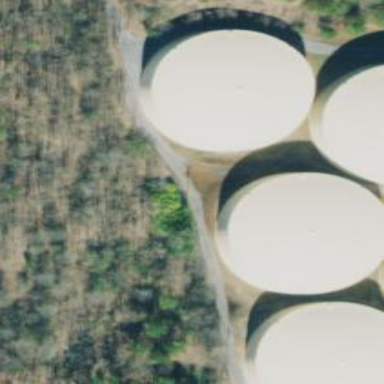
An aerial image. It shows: Storage tank designed to hold water.